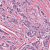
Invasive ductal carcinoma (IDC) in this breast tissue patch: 1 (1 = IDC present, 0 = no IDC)